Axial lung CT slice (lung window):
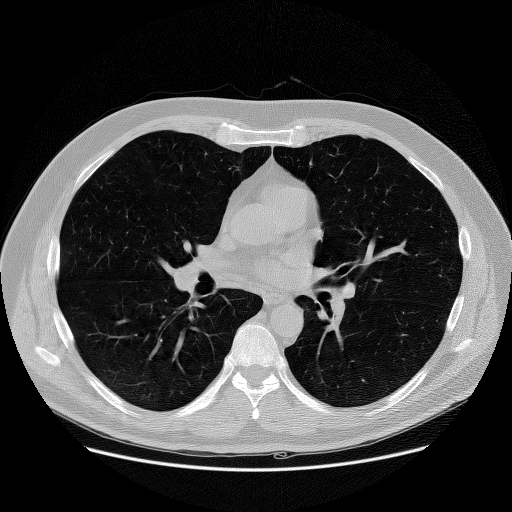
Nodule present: no